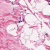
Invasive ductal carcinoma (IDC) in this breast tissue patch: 0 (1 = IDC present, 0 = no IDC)